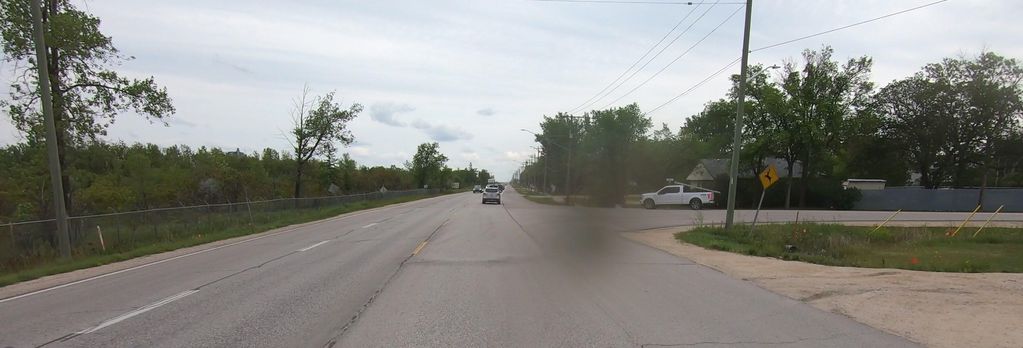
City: winnipeg